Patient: sex F, age 86
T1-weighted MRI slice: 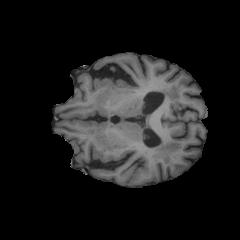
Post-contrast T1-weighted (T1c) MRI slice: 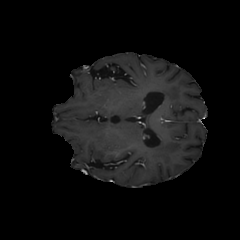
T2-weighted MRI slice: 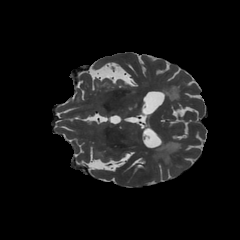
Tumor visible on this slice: yes
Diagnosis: Glioblastoma, IDH-wildtype
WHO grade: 4